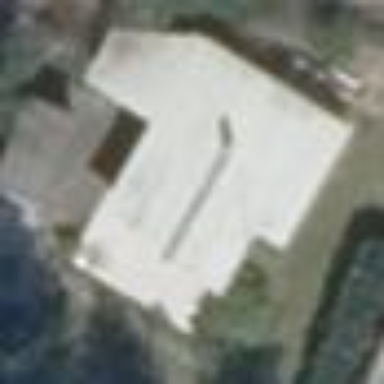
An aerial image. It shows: Bungalow.